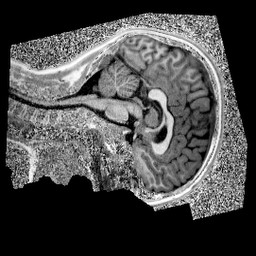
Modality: UNIT1
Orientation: sagittal
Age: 10
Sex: male
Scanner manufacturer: siemens
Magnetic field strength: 3 T
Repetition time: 4 s
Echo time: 0.00299 s